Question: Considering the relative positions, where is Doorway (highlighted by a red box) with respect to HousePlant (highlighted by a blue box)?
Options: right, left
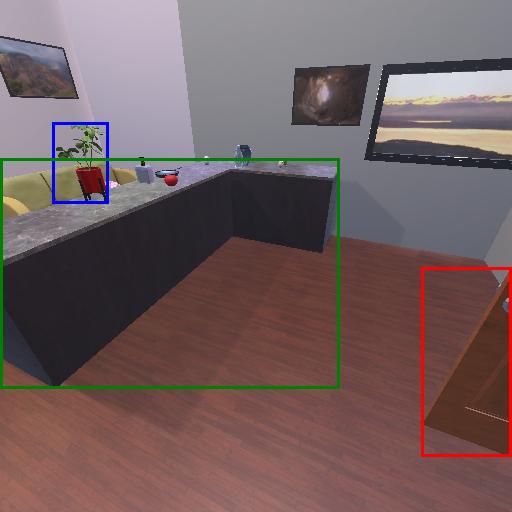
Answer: right